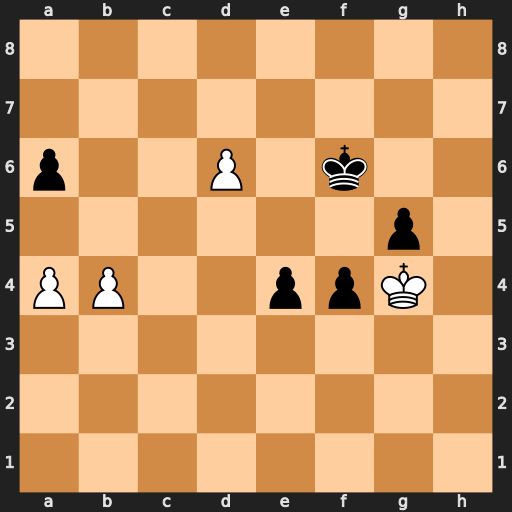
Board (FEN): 8/8/p2P1k2/6p1/PP2ppK1/8/8/8
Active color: w
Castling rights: -
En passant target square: -
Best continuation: b5 f3 Kg3 axb5 a5